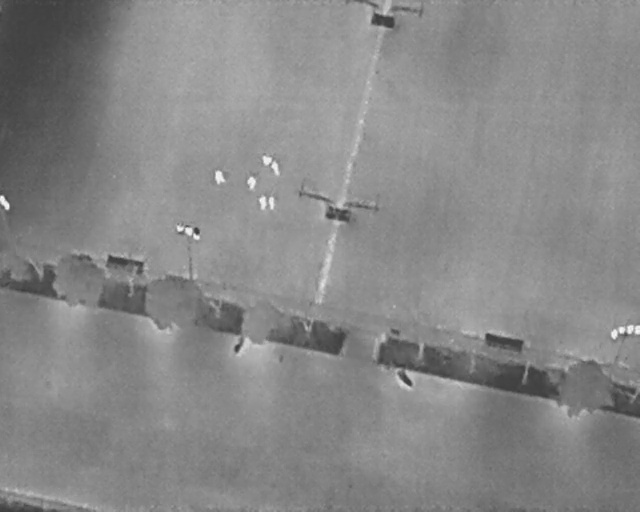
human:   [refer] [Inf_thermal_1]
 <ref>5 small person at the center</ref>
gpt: <box>[[38, 35, 40, 36, 2], [41, 39, 43, 40, 2], [39, 38, 42, 40, 2], [40, 30, 42, 32, 2], [41, 32, 44, 33, 168]]</box>